Question: I want to create a custom UIAlertView to show the view like what's in image

I want to add icons beside it a textView the text of which is clickable and opens UIWebView.
Is this possible in iPhone? I googled, but did not find how to do this.
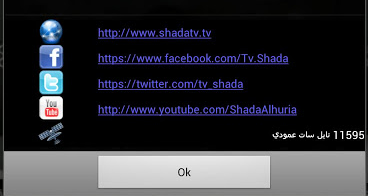
Answer: It seems to me you are trying to create a popUp that doesnt need to be an alert.
If thats the case, this library might help:
<URL>
You can create a popUp of any size, that is a normal view. So you can put any other views or controls inside it.